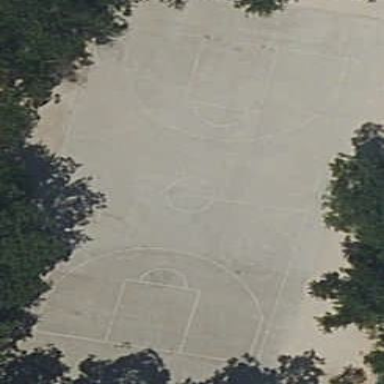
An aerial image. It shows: Futsal pitch with paving stones surface.